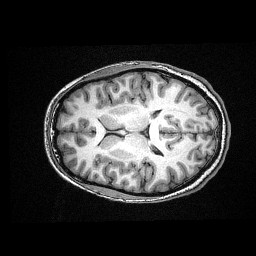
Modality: T1w
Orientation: axial
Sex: female
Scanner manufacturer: siemens
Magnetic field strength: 3 T
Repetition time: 2.3 s
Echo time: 0.00336 s